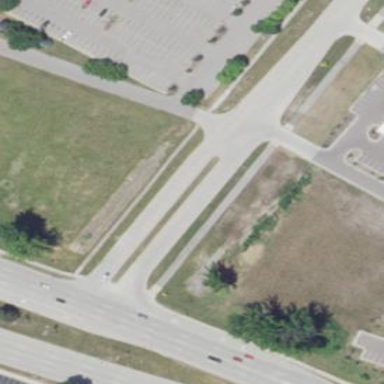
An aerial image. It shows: Traffic calming island.